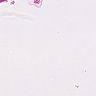
Metastatic tissue present: no